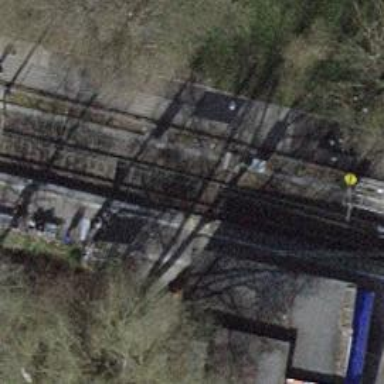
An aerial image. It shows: Single railway track with electrification through contact line.